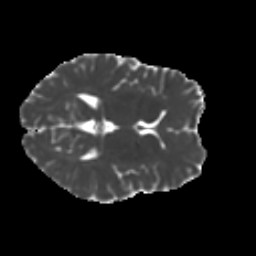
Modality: MD
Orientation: axial
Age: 30
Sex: female
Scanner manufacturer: ge
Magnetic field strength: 3 T
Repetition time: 7.8 s
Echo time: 0.0606 s